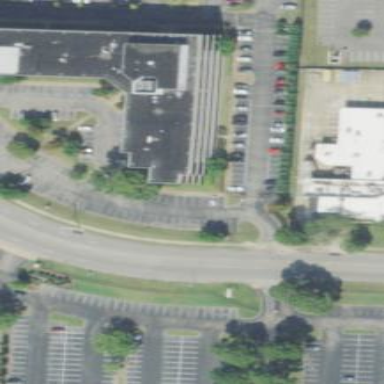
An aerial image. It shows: Office building with flat roof.